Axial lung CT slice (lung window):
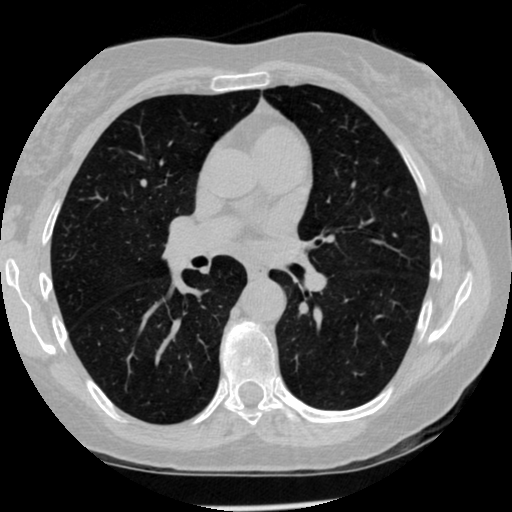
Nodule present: no